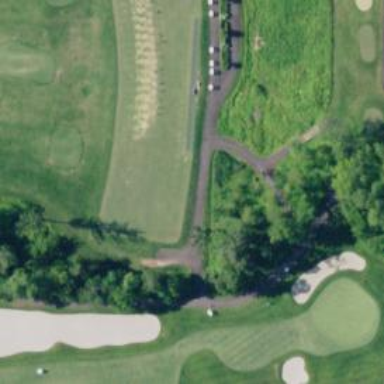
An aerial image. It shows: Footway that doubles as golf path.